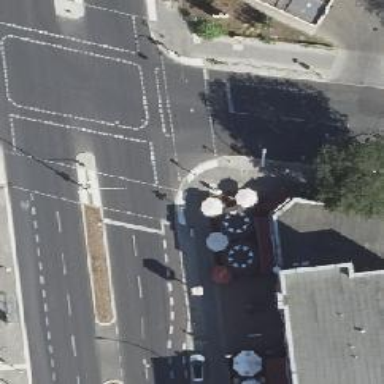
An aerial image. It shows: Road crossing with traffic signals.